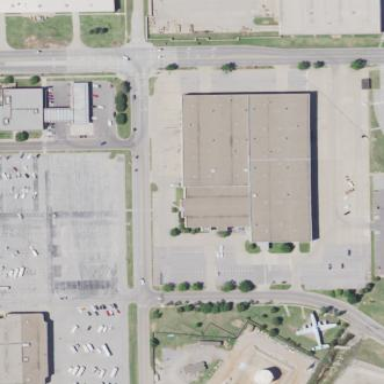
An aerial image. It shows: Warehouse.